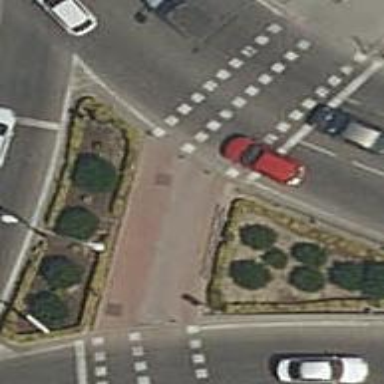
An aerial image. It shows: Cycleway paved with paving stones.